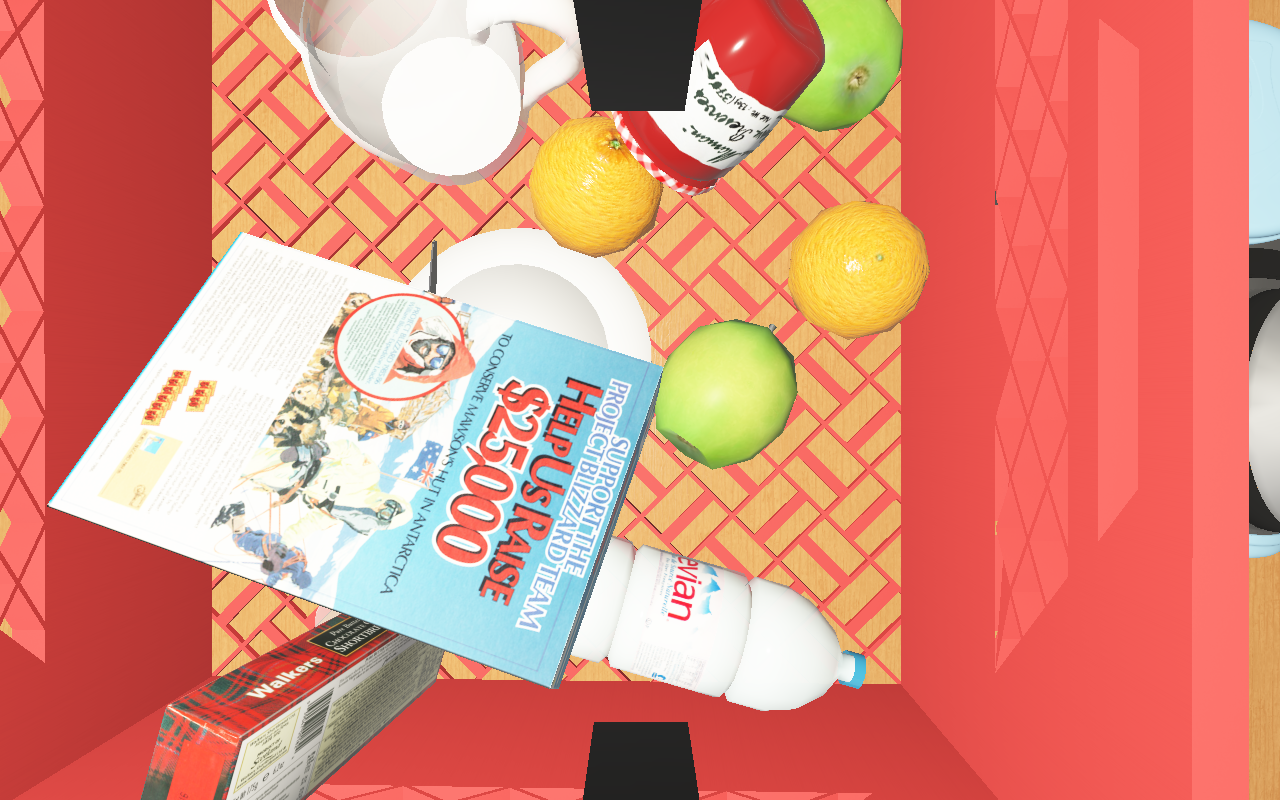
Objects in the scene:
water bottle
apple
apple
orange
cereal box
cereal box
biscuit box